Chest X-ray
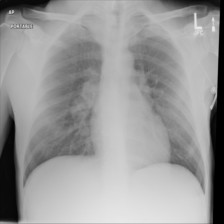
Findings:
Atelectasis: negative
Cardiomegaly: negative
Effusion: negative
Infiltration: positive
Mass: positive
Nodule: negative
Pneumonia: negative
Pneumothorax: negative
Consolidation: negative
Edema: negative
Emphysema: negative
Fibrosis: negative
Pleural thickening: negative
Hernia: negative